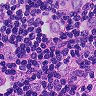
Metastatic tissue present: yes